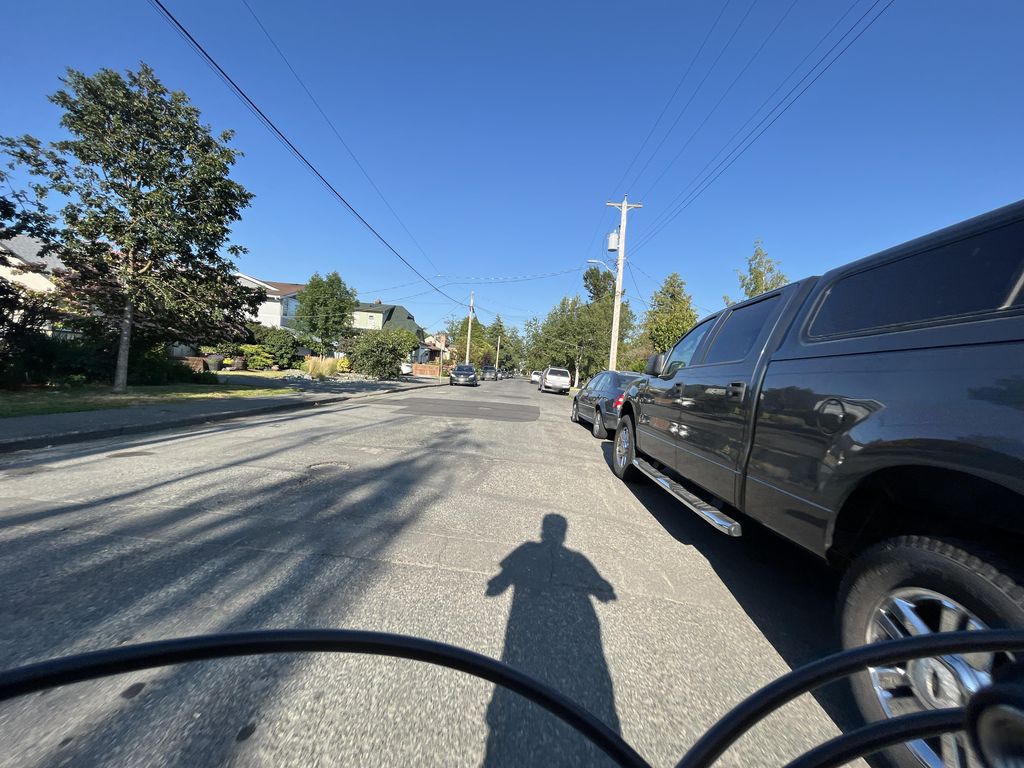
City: victoria